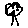
Label: tree